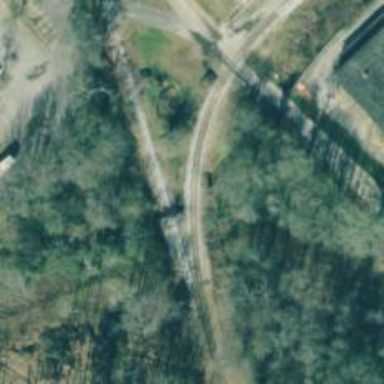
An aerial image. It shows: Bridge for railway spur.